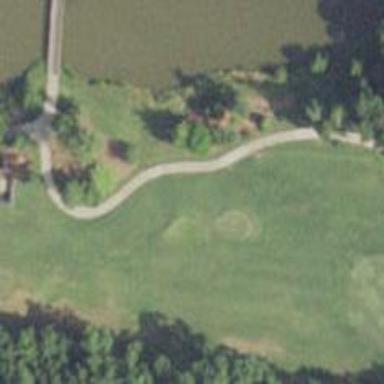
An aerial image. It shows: Path for golf carts.